Aerial crown-view tile of a tropical tree (Barro Colorado Island, Panama), acquired 20250715:
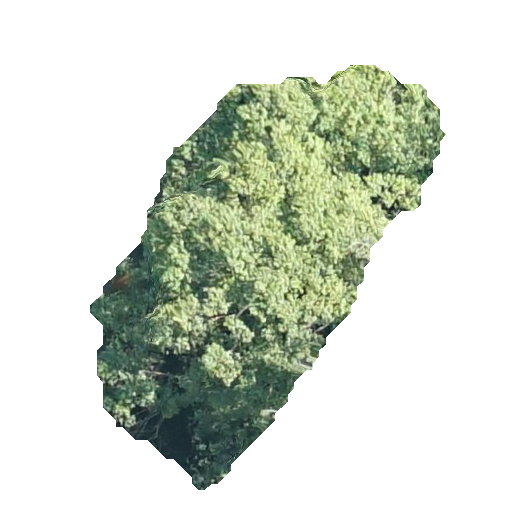
Species: Luehea seemannii
GBIF accepted scientific name: Luehea seemannii
Crown area: 125.338 m²